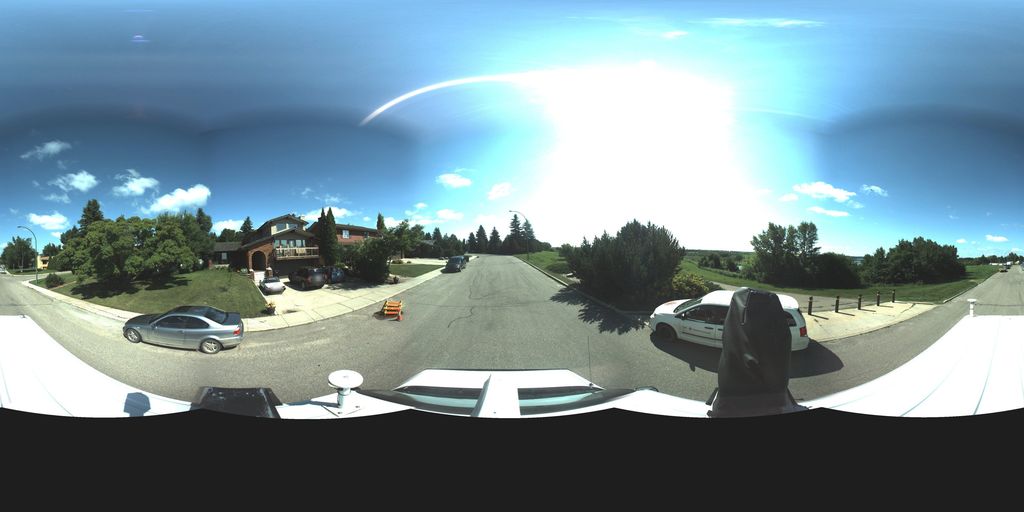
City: saskatoon